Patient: sex M, age 32
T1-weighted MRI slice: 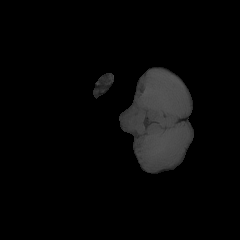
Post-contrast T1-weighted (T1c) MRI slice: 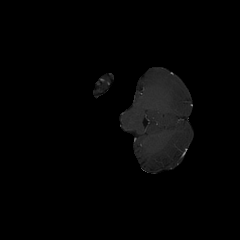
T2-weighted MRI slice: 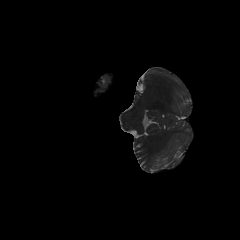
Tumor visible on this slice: no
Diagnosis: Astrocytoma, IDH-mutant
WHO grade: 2